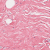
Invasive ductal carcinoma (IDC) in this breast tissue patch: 0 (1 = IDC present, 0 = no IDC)